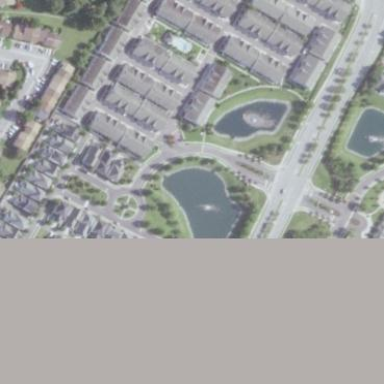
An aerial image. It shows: Residential area.